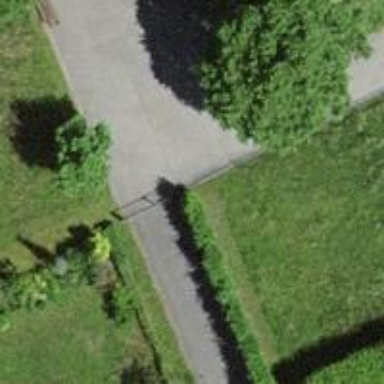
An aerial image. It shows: Gate.